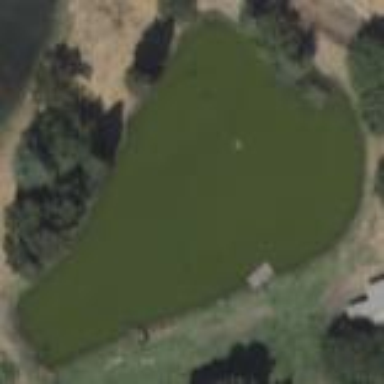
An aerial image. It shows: Peaceful pond surrounded by nature.